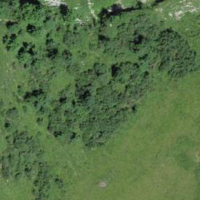
EUNIS habitat code: 23
Species observed at this site:
Timarcha tenebricosa